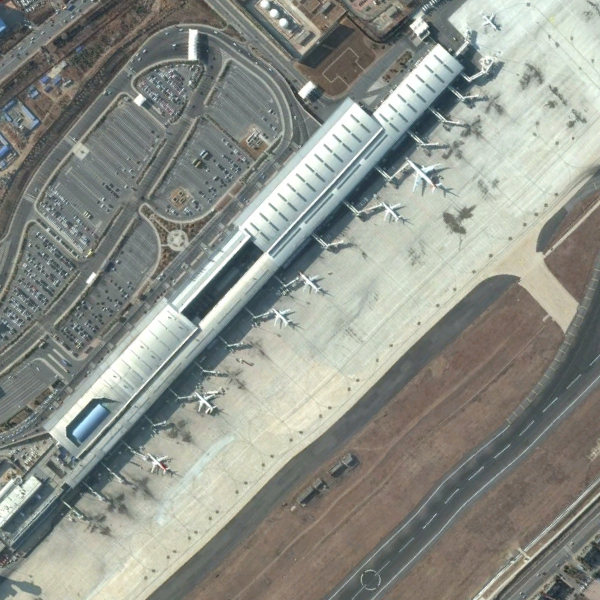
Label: Airport